Question: On my PHP page I use AJAX to fetch items for an auction, everything is working properly when something is chosen from the dropdown lists (as can be seen from picture 1  than nothing happens while I just want the default values of the dropdown list to be loaded in Ajax just like the rest, how do I go around this issue? Note that in the first picture I first selected something else and then selected the default values again, the 2nd picture is the page when i open up my browser and do nothing else.
my code:
'''
$(function() {
$("#filtercatselect").on("change", function() {
var categoryid = document.getElementById("filtercatselect").value;
var orderbyname = document.getElementById("filterorderbyselect").value;
if(categoryid == "")
{
categoryid = 0;
}
$.post('homefiltering.php', { catid: categoryid, sortname: orderbyname }, function(result) {
$('#item-container').html(result);
}
);
});
$("#filterorderbyselect").on("change", function() {
var categoryid = document.getElementById("filtercatselect").value;
var orderbyname = document.getElementById("filterorderbyselect").value;
if(categoryid == "")
{
categoryid = 0;
}
$.post('homefiltering.php', { catid: categoryid, sortname: orderbyname }, function(result) {
$('#item-container').html(result);
}
);
});
});
'''
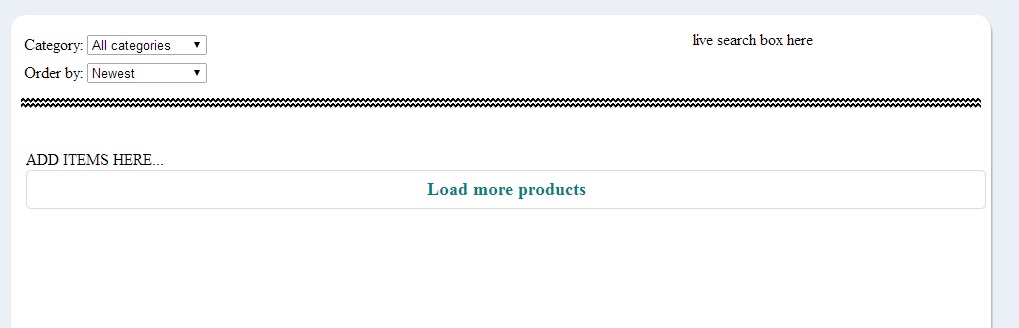
Answer: just place under your code this, to trigger the 'change' event on first script execution
'''
[--- your code above ---]
$("#filterorderbyselect").trigger('change');
// OR - based on what code you prefer to execute on first page execution
// place both you make two equal ajax calls- thanks to Don't Panic
$("#filtercatselect").trigger('change');
'''